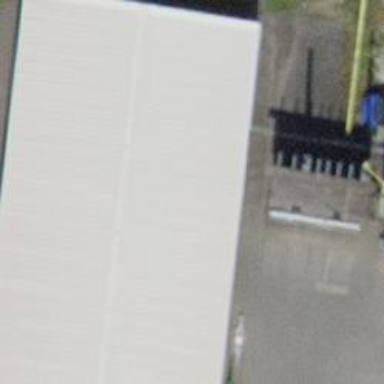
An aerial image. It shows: Industrial building.